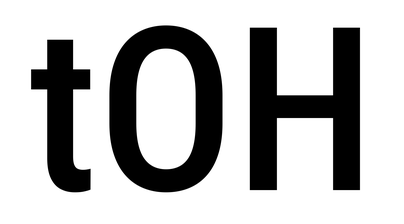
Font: Roboto_Condensed_Medium